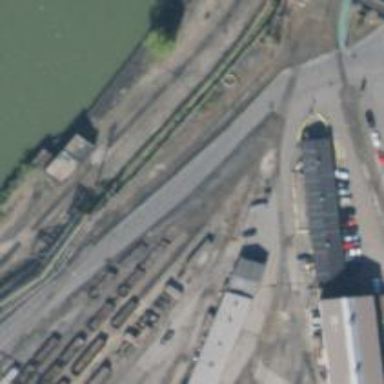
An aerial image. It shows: Railway spur service.